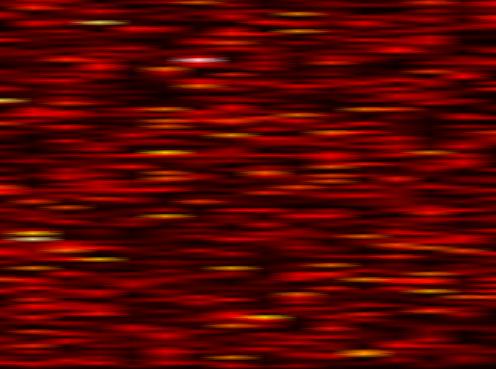
Label: FOFDM